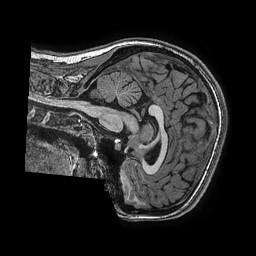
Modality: T1w
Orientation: sagittal
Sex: female
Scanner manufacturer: ge
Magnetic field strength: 3 T
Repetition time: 0.0077 s
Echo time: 0.003436 s